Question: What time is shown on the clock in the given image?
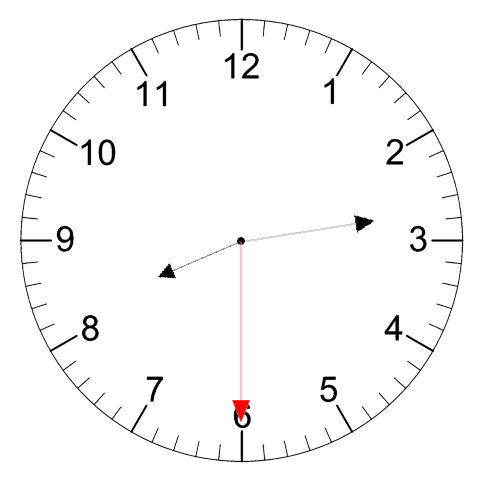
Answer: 08:13:30